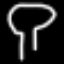
Label: mushroom